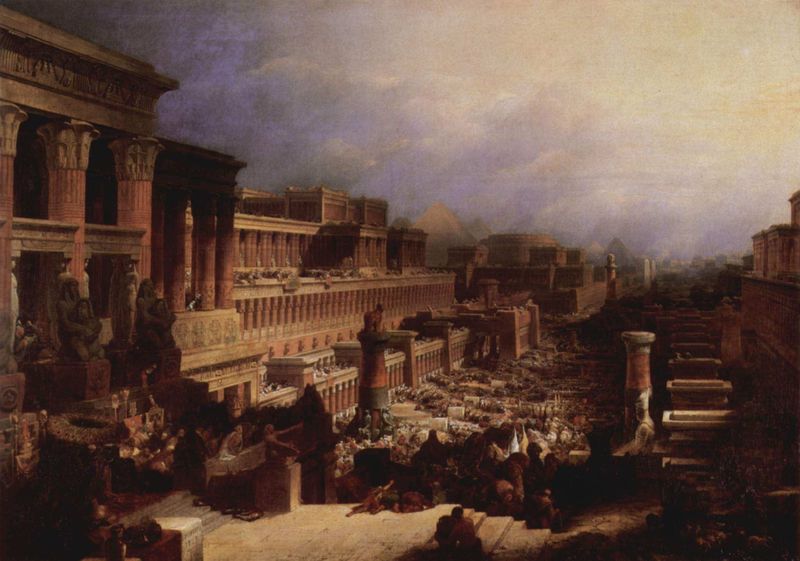
Titel: Der Auszug der Israeliten aus Ägypten
Künstler: David Roberts
Standort: Birmingham (UK)
Institution: City of Birmingham Art Gallery
Schlagwörter: blau, dunkel, feuer, gemälde, gewitter, himmel, schatten, weiß, wolken, frauen, gelb, landschaft, menschen, ocker, stadt, braun, femmes, fenster, hell, hintergrund, licht, marmor, männer, schwarz, straße, säule, säulen, vordergrund, zeichnung, anlage, blick, gebäude, rot, wolke, alt, sockel, stein, steine, häuser, sonne, kanneliert, statue, aussicht, relief, düster, ansicht, fassade, perspektive, nebel, markt, platz, figuren, not, querformat, treppe, treppen, trümmer, zerstörung, brun, jaune, lciht, stufen, podest, regen, kolonnade, ruine, sonnenstrahl, antike, palast, strahlen, strahl, ruinen, trommel, kämpfen, sonnig, architrav, kapitelle, rom, kapitell, sims, himme, gesims, skulpturen, verschwommen, statuen, antik, apokalypse, leid, rotbraun, griechisch, vue, rouge, sombre, griechenland, zerstört, kanneluren, tempel, heiligtum, lich, basis, pyramide, korinthisch, cadavre, lumière, mort, ombre, ombres, soleil, ciel, paysage, stumpf, orange, peinture, bau, majestätisch, gerome, antique, römisch, forum, monument, ville, ägyptisch, ägypten, gebälk, tempelanlage, bleu, claire, figures, montagne, ocre, pierre, colonne, arkanthus, gänge, metope, metopen, kolonnaden, fragmente, architecture, chapiteau, colonnes, classique, edifice, cité, nuage, nuages, palais, überblick, massen, antiquité, sculpture, brume, colonnade, orient, orientalisme, gens, pyramiden, sacre, perse, alexandria, babylon, perspective, guerre, hommes, rome, noire, obscure, personages, menshen, temple, peuple, sphinx, menshcen, sable, fond, fuite, cadavres, statues, agypten, egypte, capitol, figuratif, skulpuren, romain, assise, chaud, ruines, batiment, batiments, pyramides, foule, destruction, place, babylone, corynthien, grèce, sculptures, tribune, assises, colonade, jean leon gerome, temples, monuments, grande, theben, marché, carnage, e, people, pilier, desastre, vaste, staute, corynthienne, corynthe, statut, colone, aride, sky, clouds, buildings, city, stairs, immense, palmettes, mésopotamie, pilliers, pillier, pillage, alexandriwe, alexandrie, juifs, israel, enorme, troie, syrie, carthage, frieze, acanthus, marschiren, egypye, egyptien, sphynx, epidemie, degats, contruiction, paysage pyramides